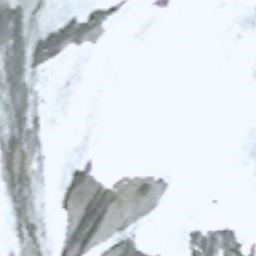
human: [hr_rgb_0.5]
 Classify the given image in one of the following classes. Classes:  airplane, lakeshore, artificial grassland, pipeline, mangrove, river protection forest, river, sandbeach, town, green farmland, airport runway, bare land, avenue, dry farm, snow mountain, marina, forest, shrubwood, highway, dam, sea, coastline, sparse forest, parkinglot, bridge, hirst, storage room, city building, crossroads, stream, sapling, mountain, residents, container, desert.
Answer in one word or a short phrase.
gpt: snow mountain